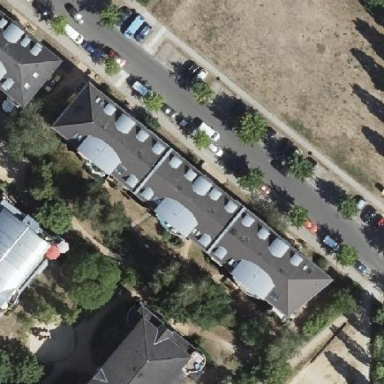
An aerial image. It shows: Quadruple saltbox roof shape on apartment building.